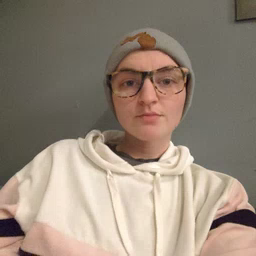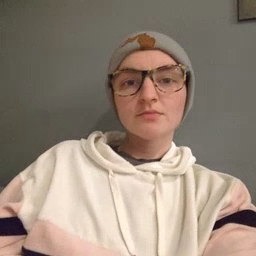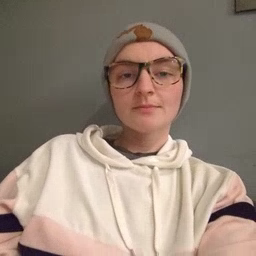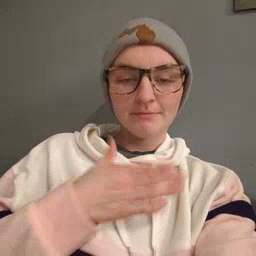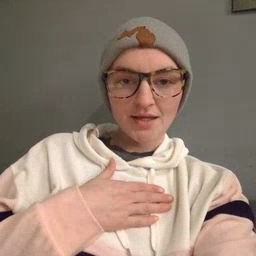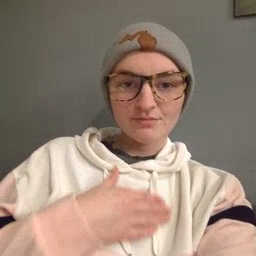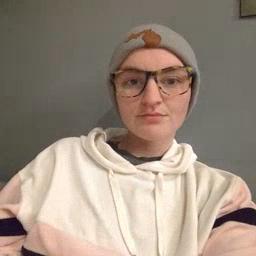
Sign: minemy